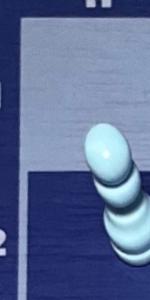
Label: Pawn_White